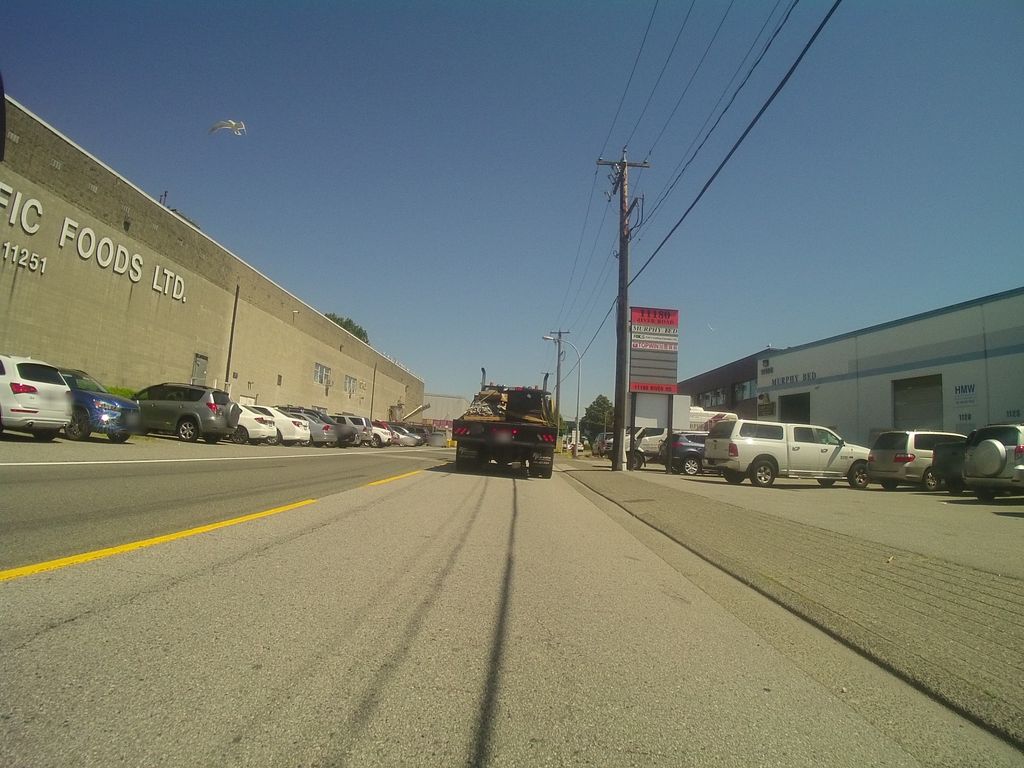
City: vancouver